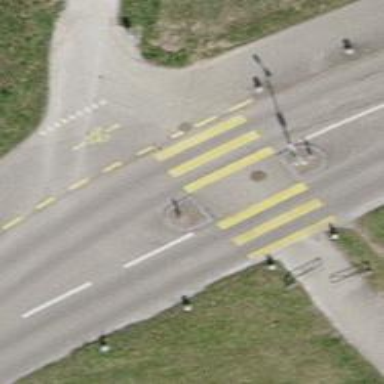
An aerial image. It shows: Asphalt footway with marked zebra crossing and island.